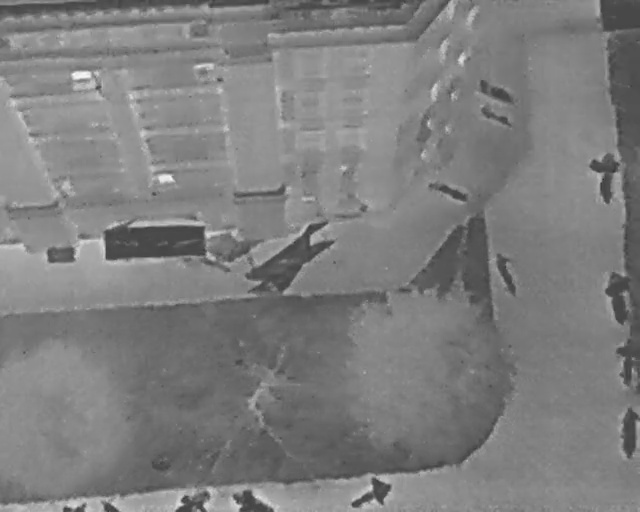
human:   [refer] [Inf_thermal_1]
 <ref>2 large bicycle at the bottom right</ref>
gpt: <box>[[93, 68, 101, 72, 2], [93, 82, 102, 86, 2]]</box>

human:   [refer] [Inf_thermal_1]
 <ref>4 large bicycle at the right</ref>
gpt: <box>[[89, 31, 98, 37, 2], [68, 33, 71, 41, 21], [77, 48, 81, 58, 66], [94, 52, 98, 63, 76]]</box>

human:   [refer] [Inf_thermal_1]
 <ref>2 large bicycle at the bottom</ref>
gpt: <box>[[55, 90, 60, 100, 164], [37, 92, 41, 102, 2]]</box>

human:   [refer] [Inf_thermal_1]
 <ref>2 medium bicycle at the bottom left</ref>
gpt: <box>[[16, 96, 18, 100, 2], [10, 95, 12, 100, 2]]</box>